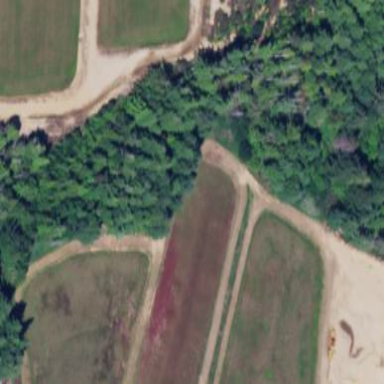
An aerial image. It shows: Farmland with cranberries as the main crop.